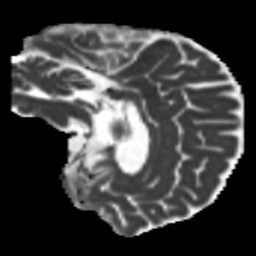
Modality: MD
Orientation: sagittal
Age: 47
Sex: male
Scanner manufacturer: siemens
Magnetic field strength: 3 T
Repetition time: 5.25 s
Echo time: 0.08 s